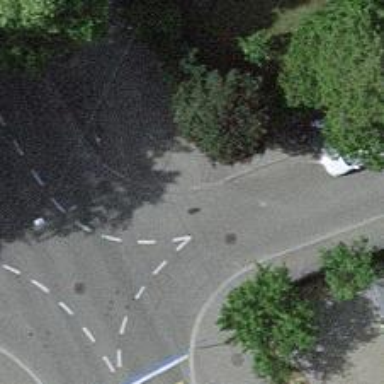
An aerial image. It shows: Kerb barrier.